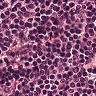
Metastatic tissue present: no